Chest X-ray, AP view. Patient: 47 years old, sex M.
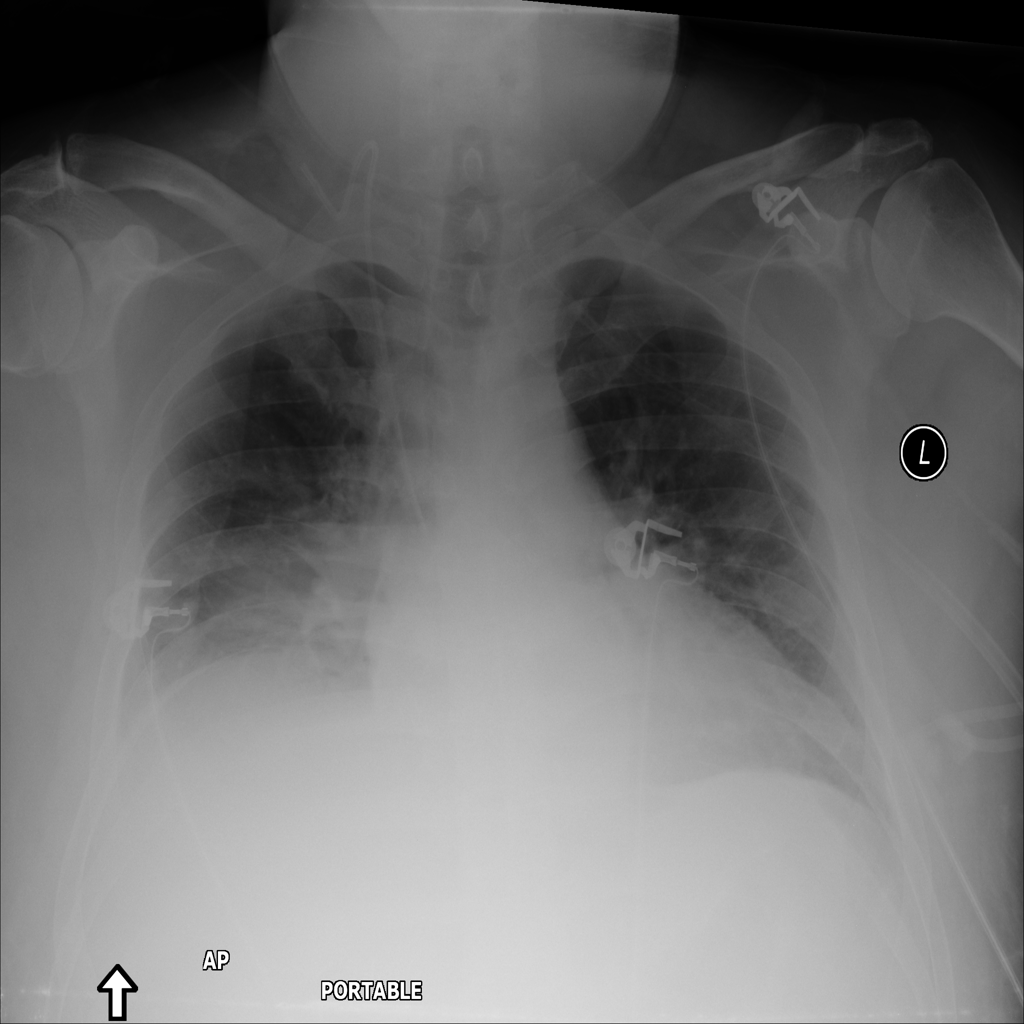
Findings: Atelectasis, Effusion, Infiltration